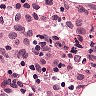
Metastatic tissue present: no